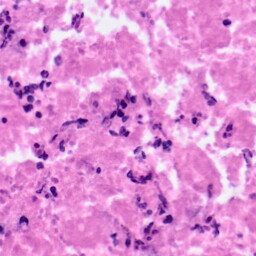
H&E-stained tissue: Pancreatic